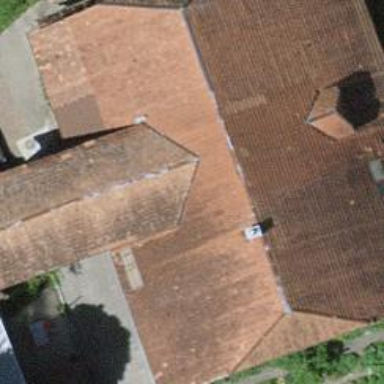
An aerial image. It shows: Farm building.